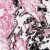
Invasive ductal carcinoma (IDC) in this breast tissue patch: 0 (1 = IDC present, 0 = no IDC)